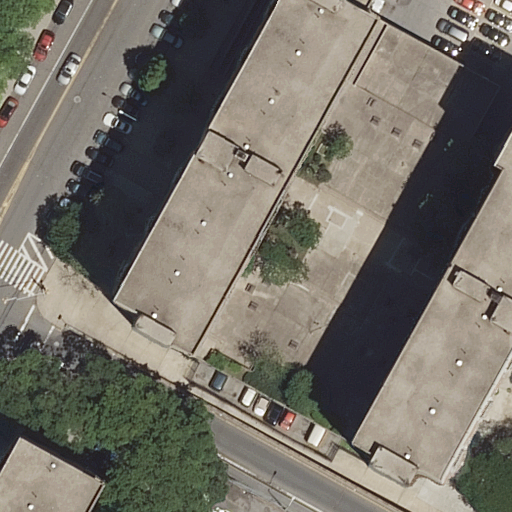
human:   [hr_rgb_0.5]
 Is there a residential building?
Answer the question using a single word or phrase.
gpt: yes

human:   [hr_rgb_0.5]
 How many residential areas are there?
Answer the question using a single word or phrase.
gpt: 2

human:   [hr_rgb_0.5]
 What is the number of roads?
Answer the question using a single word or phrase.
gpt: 4

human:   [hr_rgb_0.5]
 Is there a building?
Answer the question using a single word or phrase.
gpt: yes

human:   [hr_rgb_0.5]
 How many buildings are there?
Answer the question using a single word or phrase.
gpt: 5

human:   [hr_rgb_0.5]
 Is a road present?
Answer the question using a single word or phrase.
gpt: yes

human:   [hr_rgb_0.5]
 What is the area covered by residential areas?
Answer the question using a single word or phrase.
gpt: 10714m2

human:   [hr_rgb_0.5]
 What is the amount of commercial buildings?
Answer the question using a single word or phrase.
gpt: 0

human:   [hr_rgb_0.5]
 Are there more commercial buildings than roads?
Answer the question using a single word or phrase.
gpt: no

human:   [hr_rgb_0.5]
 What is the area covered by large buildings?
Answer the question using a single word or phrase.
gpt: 9762m2

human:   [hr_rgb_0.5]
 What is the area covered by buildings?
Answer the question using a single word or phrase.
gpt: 9788m2

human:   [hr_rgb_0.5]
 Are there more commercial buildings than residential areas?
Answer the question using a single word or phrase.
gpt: no

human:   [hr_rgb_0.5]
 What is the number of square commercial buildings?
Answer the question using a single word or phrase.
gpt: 0

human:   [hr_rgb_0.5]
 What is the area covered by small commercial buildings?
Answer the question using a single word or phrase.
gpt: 0m2

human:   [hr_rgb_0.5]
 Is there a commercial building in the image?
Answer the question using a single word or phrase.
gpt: no

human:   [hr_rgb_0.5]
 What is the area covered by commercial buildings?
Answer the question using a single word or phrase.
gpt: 0m2

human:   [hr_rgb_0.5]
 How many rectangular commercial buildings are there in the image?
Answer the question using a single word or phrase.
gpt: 0

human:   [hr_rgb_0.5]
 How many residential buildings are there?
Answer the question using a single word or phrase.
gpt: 5

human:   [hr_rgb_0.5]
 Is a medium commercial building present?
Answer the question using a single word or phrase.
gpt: no

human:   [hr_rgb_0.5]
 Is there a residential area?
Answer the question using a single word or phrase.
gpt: yes

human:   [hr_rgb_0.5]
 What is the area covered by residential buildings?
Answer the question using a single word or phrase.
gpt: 9788m2

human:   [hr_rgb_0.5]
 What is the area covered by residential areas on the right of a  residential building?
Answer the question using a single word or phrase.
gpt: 0m2

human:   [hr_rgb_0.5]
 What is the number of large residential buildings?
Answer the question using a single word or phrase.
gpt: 4

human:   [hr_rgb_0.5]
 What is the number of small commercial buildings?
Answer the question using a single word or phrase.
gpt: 0

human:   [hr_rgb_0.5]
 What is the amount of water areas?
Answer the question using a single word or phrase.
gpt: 0

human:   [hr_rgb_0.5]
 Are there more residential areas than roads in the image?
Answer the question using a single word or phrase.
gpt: no

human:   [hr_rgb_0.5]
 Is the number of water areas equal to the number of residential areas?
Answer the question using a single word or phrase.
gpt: no

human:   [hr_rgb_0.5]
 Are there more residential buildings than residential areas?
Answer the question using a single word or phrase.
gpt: yes

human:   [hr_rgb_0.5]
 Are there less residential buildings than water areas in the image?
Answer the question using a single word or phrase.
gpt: no

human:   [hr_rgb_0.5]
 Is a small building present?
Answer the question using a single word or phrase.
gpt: yes

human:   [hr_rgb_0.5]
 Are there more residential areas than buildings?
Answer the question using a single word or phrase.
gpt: no

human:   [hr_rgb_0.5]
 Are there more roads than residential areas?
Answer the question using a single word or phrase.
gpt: yes

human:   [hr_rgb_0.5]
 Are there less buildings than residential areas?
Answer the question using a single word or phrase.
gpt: no

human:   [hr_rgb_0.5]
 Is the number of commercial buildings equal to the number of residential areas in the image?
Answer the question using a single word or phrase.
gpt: no

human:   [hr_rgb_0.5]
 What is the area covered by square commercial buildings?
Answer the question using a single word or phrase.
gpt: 0m2

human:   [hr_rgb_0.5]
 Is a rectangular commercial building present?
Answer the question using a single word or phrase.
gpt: no

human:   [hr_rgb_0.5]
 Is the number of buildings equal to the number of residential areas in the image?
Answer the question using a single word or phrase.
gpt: no

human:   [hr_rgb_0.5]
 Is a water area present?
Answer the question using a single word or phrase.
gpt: no

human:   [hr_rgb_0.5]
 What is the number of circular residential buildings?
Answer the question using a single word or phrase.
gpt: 0

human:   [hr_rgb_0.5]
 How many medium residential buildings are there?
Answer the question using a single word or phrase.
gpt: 0

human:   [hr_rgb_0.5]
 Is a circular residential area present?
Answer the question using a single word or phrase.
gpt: no

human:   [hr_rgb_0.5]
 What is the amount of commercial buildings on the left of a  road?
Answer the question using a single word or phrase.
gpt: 0

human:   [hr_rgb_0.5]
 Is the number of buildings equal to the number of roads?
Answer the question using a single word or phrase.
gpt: no

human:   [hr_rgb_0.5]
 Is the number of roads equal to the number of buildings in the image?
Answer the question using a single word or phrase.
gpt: no

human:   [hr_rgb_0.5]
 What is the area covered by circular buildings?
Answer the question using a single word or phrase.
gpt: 0m2

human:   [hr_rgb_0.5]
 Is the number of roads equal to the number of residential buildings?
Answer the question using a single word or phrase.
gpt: no

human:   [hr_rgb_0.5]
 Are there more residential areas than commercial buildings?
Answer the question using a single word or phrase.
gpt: yes

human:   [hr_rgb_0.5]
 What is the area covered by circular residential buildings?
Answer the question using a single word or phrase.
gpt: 0m2

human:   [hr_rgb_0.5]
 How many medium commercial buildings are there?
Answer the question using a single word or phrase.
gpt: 0

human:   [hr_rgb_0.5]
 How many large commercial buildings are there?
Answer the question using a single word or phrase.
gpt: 0

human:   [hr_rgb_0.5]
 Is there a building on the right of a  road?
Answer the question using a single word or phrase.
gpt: yes

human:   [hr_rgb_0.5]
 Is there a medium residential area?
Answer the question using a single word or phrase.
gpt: no

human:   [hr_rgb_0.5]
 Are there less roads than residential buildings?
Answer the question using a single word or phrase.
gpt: yes

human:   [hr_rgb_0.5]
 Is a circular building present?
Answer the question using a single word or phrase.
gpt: no

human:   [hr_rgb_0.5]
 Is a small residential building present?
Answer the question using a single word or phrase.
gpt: yes

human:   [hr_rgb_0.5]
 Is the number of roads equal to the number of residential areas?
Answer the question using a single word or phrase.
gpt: no

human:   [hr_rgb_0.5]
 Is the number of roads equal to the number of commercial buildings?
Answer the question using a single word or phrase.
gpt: no

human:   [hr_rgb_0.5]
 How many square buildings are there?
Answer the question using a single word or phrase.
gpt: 0

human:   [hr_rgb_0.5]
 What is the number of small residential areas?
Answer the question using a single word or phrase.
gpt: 0

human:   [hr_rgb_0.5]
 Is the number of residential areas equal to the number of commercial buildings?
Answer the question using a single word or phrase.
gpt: no

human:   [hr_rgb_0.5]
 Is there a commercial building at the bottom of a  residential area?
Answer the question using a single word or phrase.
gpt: no

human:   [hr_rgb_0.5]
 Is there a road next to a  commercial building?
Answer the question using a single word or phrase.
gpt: no

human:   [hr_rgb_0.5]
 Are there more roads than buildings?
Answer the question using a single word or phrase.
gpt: no

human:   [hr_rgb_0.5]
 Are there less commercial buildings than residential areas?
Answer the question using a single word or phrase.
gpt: yes